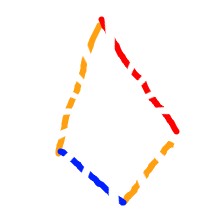
Shape: kite